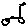
Label: triangle